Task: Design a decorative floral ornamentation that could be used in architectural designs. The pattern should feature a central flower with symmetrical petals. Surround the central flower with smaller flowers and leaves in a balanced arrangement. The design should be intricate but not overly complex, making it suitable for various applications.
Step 480:
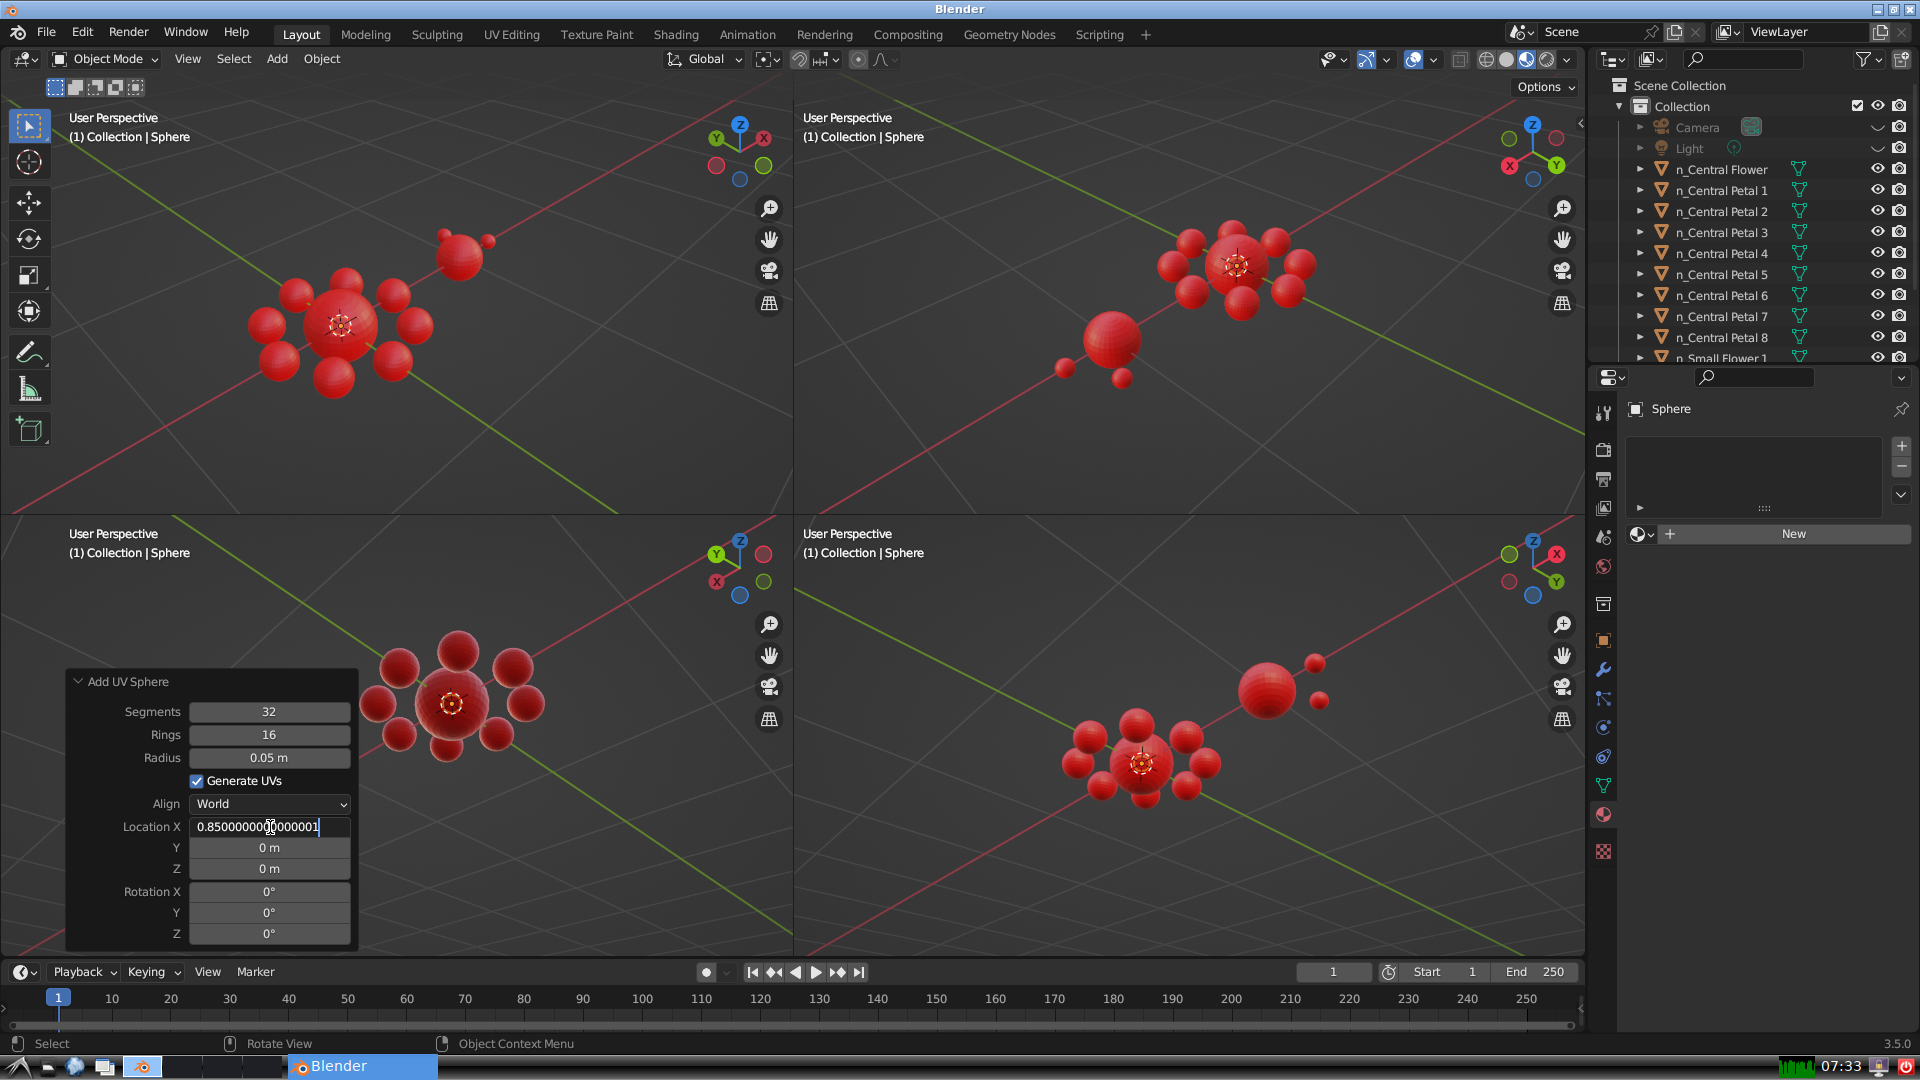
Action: {"key_press": ['Return']}